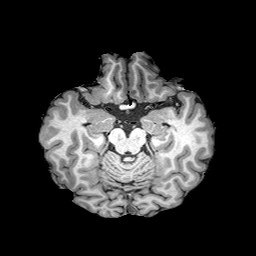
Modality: T1w
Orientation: coronal
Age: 60
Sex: male
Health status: healthy